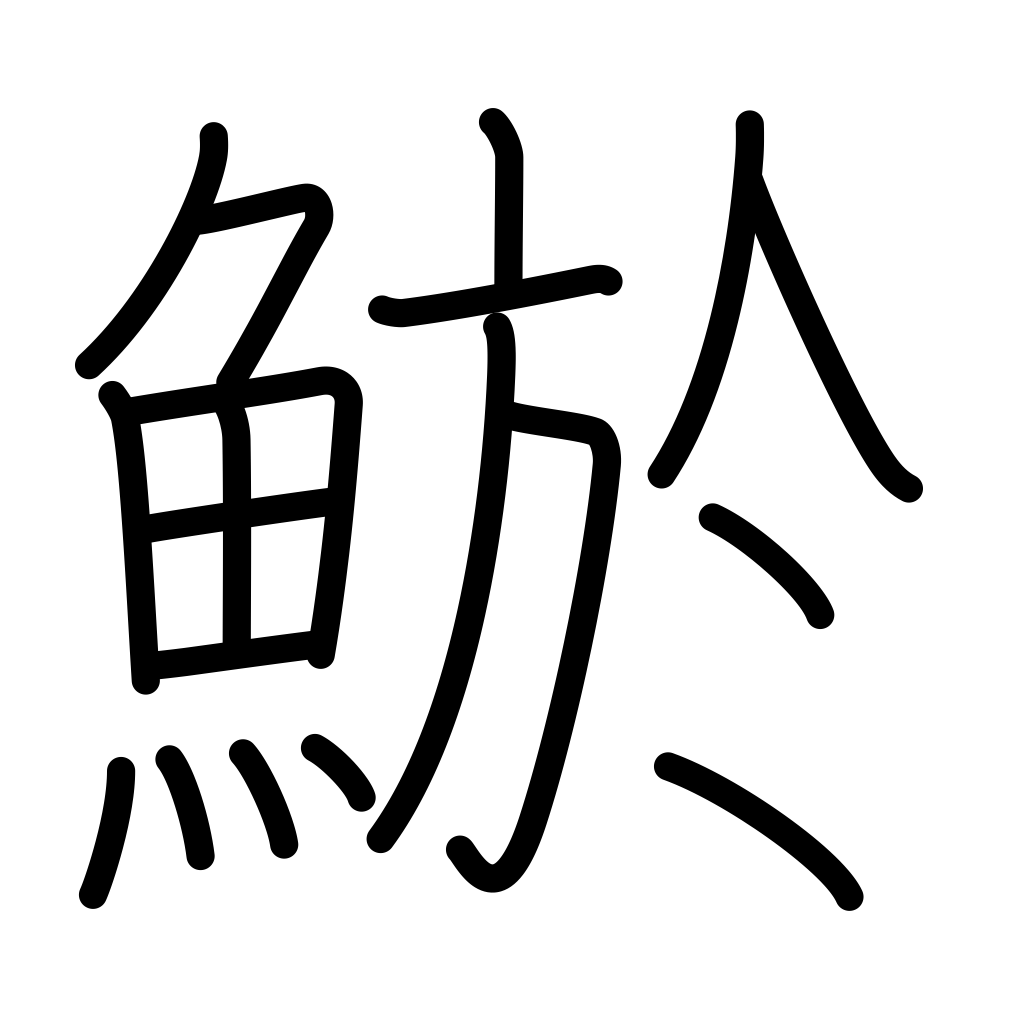
Meaning: loach, lamprey